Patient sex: M
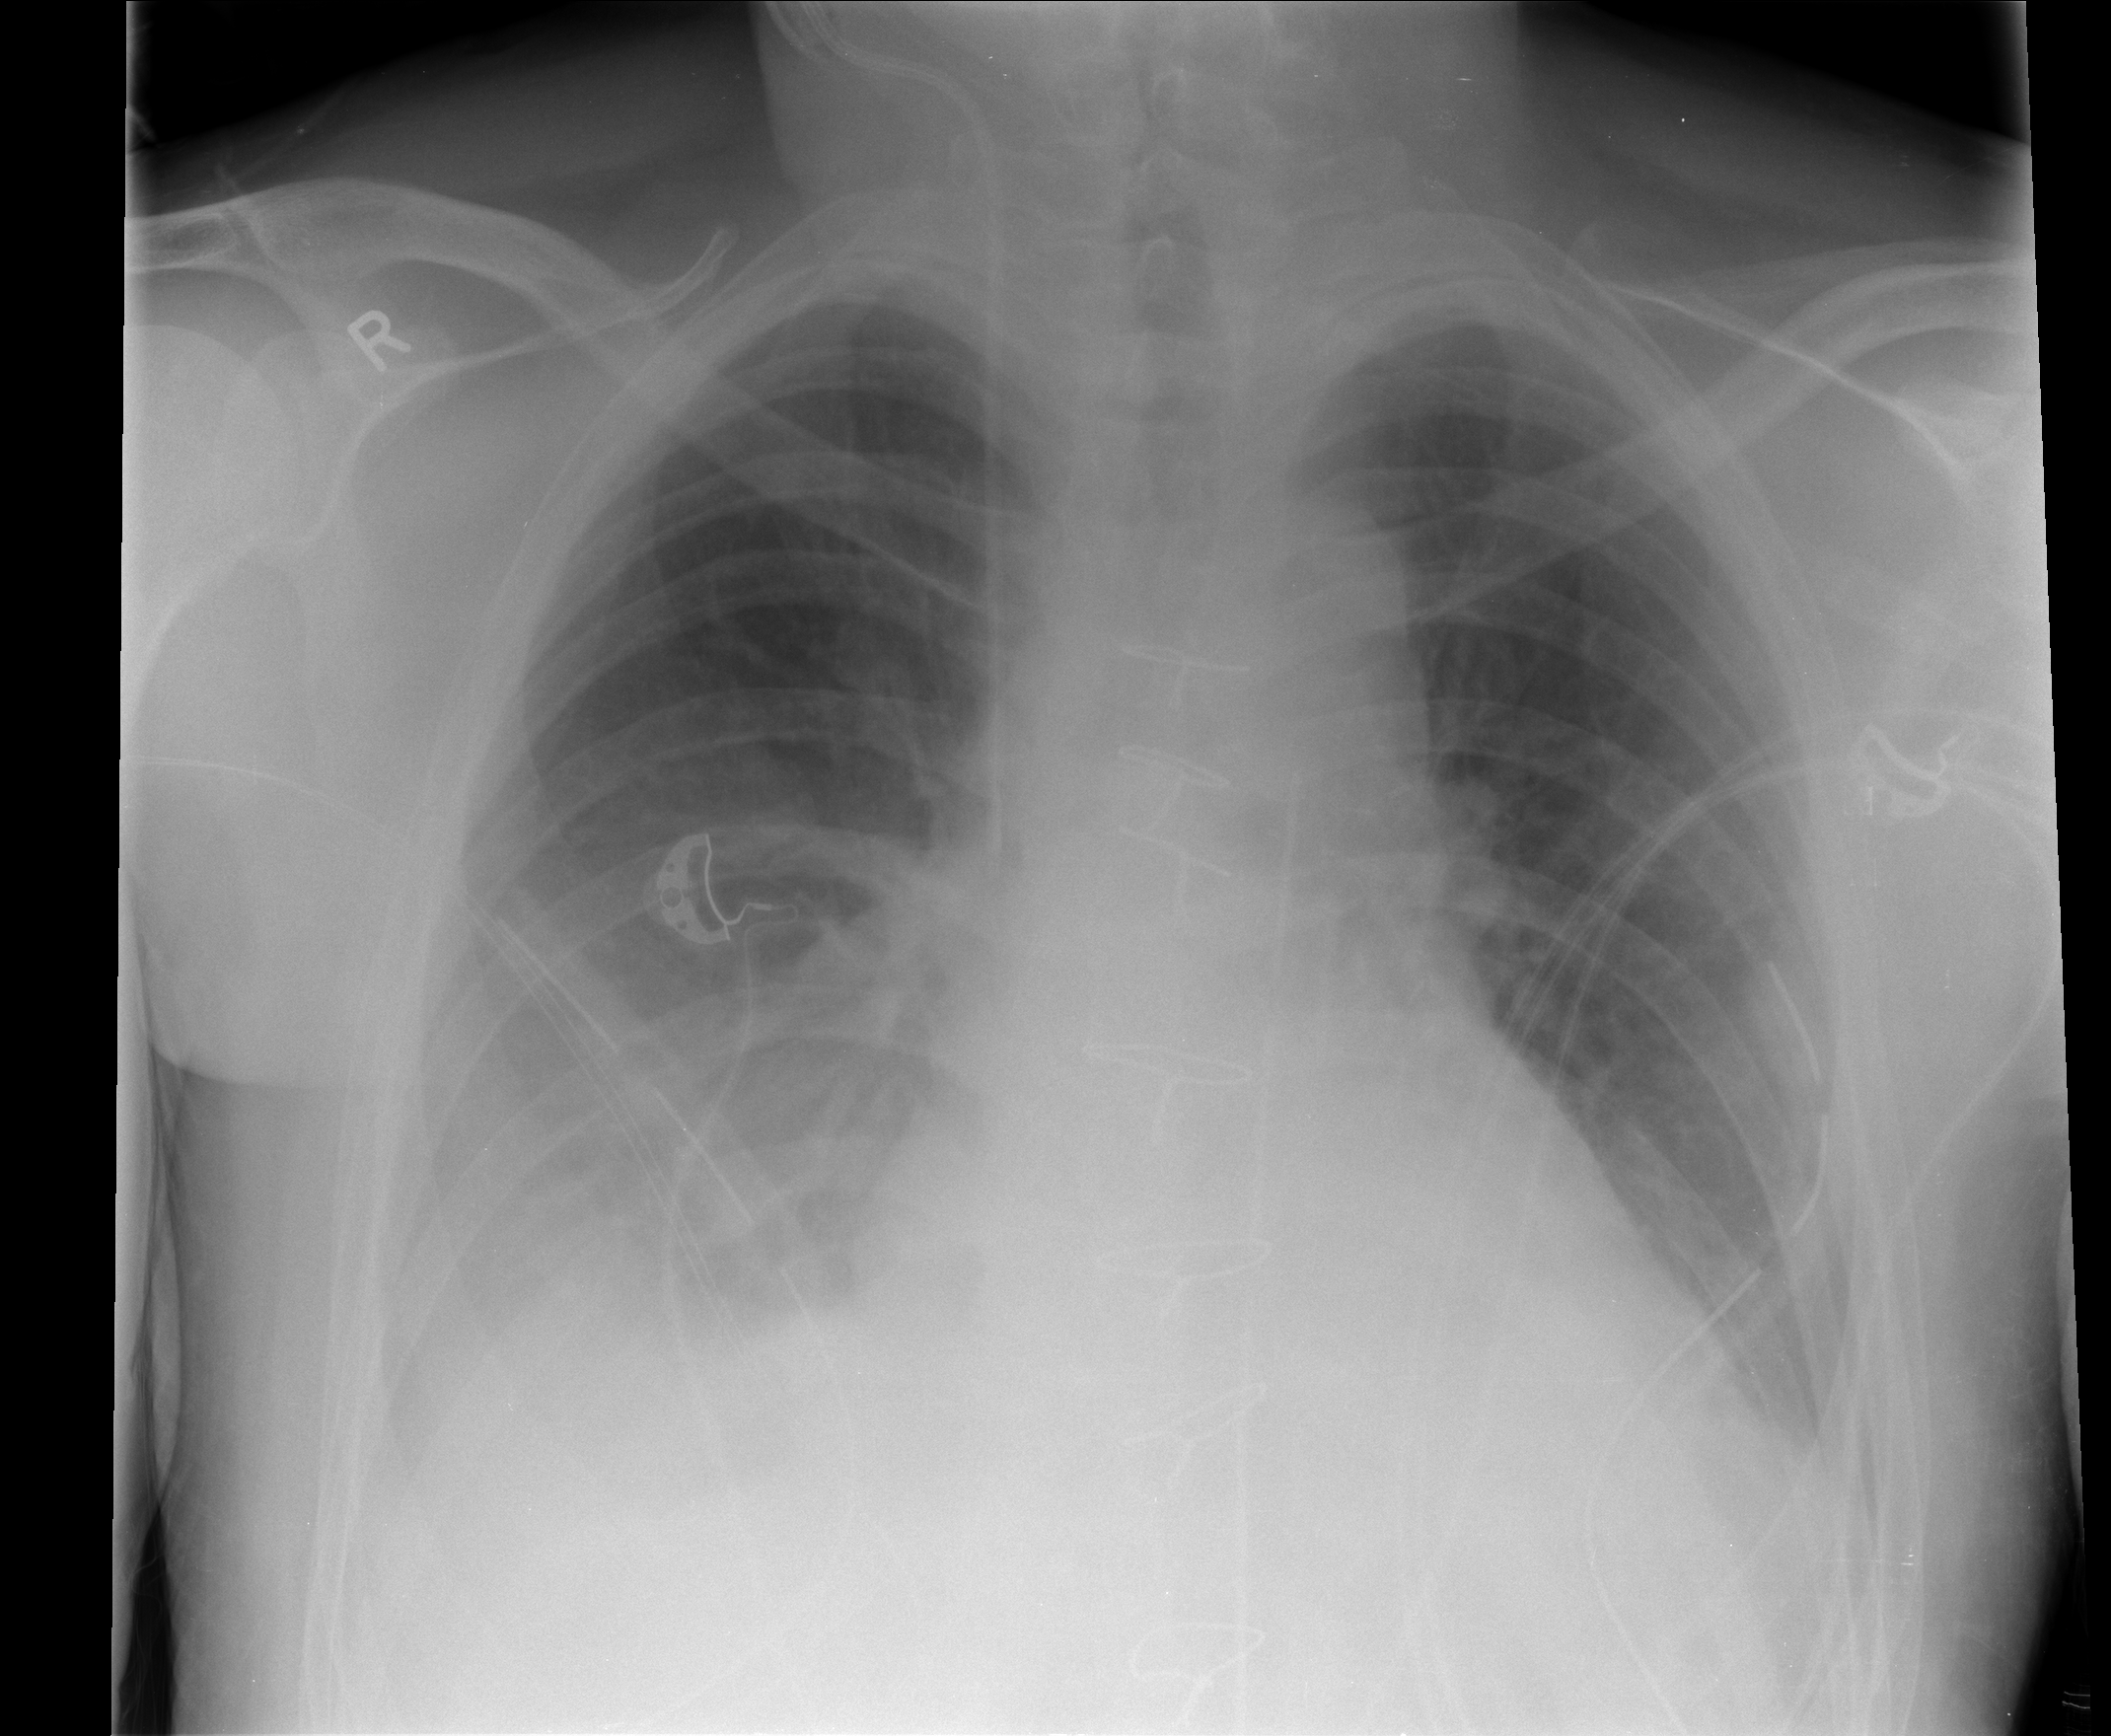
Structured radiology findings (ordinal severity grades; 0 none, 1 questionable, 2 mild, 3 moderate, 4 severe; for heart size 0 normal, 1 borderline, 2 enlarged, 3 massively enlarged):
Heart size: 0
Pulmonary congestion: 0
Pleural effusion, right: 0
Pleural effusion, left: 0
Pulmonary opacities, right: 0
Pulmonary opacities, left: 0
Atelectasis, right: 2
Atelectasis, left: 1